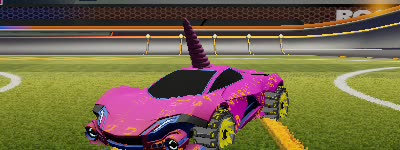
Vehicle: werewolf